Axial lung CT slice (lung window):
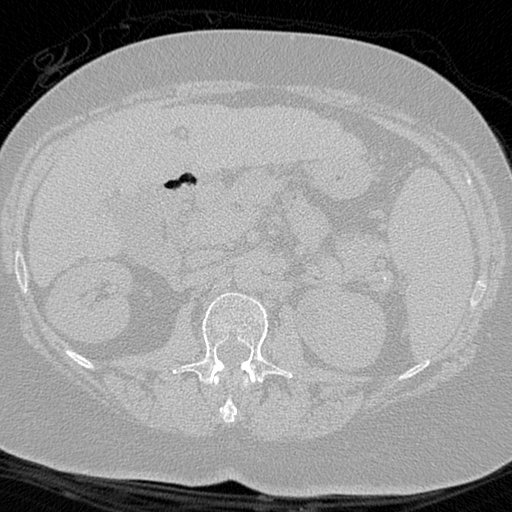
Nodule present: no